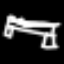
Label: bed